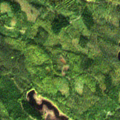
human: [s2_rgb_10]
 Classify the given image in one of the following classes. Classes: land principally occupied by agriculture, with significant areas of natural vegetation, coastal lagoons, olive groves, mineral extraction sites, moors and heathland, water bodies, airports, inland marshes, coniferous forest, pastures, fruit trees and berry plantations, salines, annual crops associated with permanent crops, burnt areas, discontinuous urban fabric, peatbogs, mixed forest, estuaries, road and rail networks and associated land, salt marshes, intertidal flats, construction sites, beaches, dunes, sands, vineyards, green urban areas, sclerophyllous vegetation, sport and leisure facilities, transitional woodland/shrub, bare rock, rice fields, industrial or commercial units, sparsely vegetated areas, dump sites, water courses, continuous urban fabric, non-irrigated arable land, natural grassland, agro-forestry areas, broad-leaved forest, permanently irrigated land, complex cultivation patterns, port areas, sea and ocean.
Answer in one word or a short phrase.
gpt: coniferous forest, mixed forest, transitional woodland/shrub